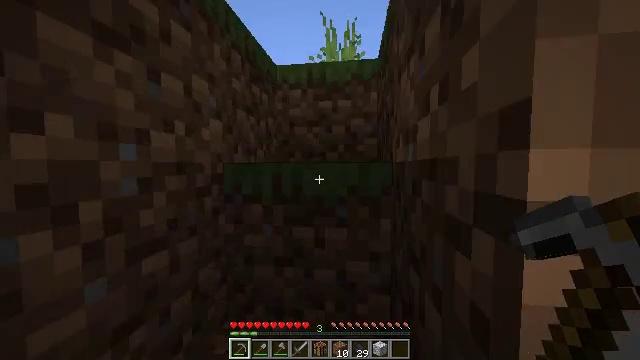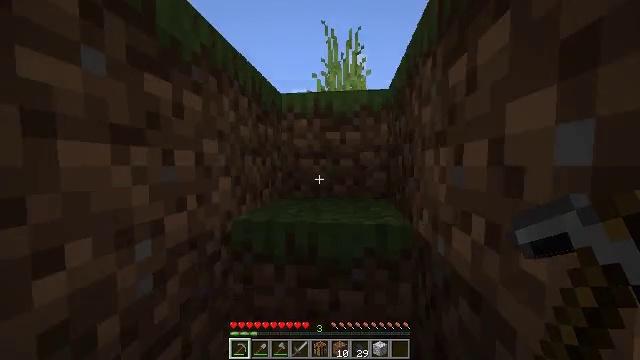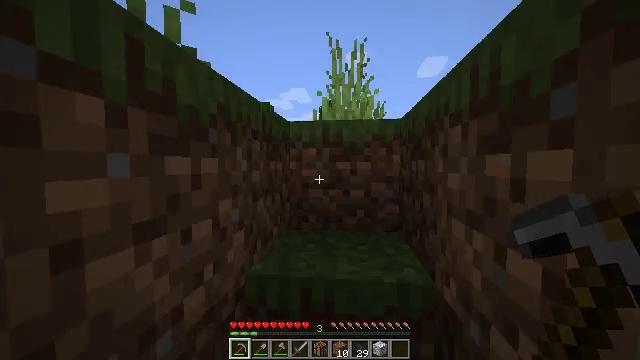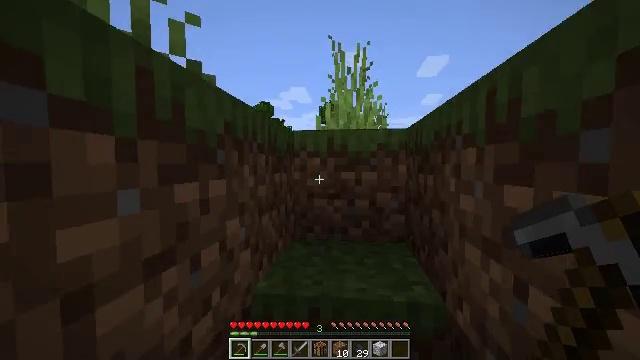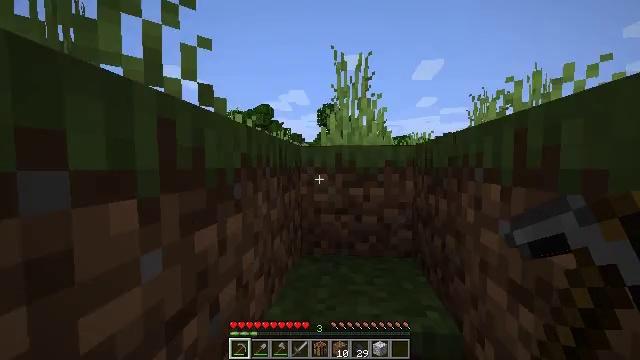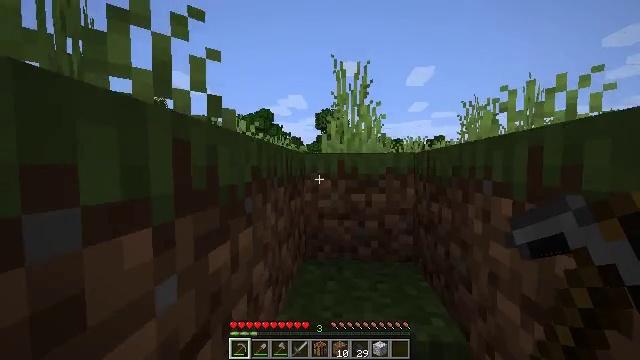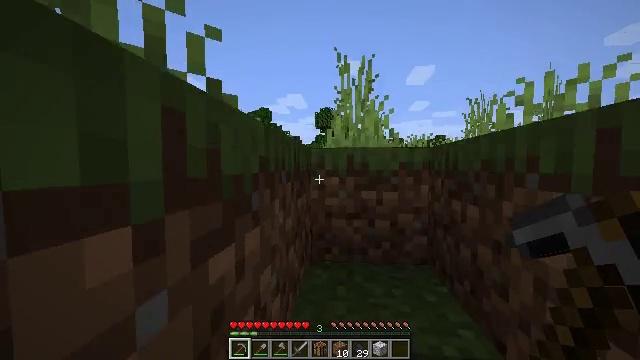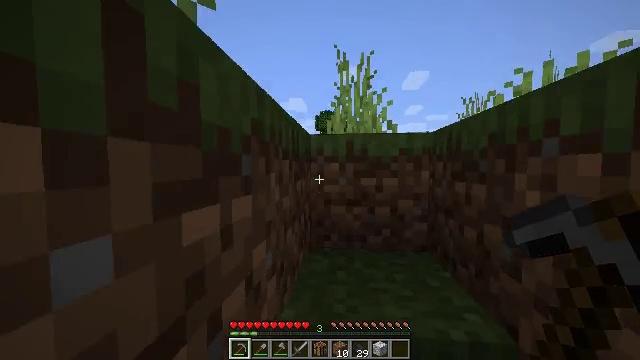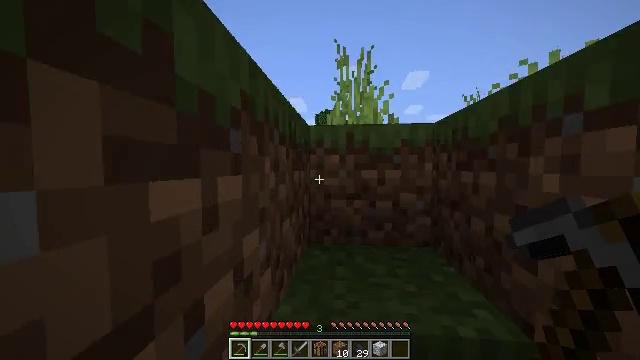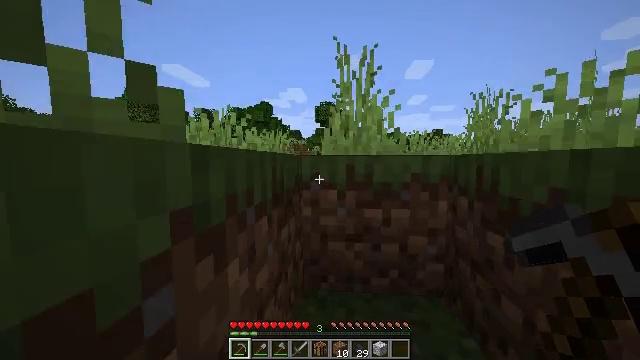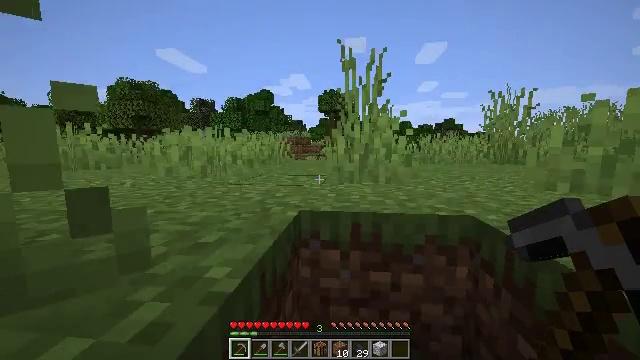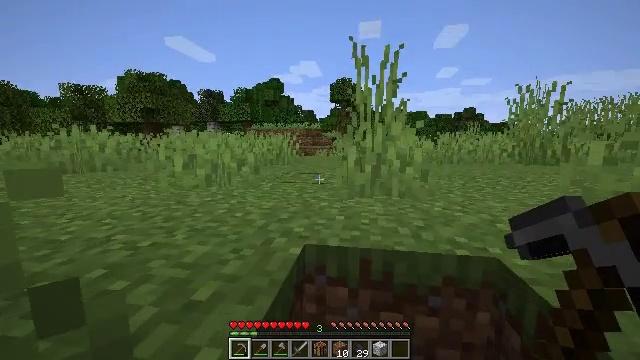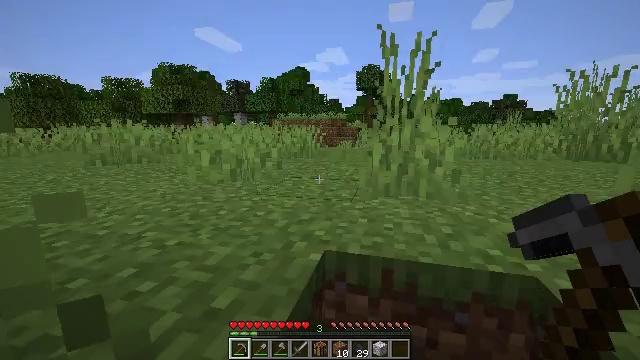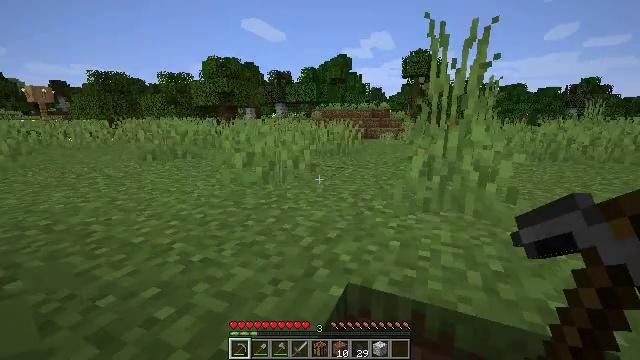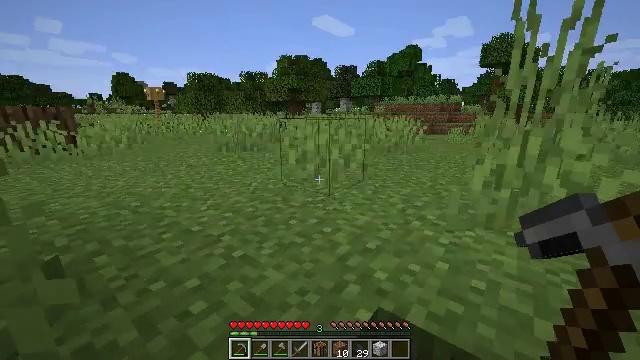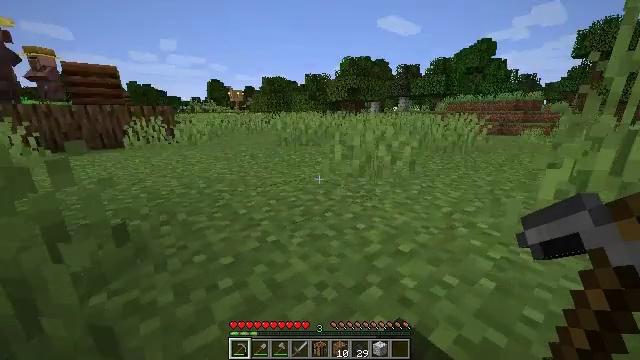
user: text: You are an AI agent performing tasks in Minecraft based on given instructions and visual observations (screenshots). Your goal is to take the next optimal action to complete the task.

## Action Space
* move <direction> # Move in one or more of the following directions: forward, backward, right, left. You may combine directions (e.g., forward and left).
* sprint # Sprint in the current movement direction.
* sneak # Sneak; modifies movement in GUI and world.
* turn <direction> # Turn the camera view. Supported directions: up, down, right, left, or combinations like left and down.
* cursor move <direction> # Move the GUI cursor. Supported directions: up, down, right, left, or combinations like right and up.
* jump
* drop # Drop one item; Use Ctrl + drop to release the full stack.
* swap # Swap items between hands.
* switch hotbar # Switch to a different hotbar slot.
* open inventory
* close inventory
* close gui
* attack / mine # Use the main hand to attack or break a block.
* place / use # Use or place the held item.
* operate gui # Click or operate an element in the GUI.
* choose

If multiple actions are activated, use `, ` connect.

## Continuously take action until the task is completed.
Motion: motion action
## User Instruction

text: Attack the hay block to get hay.
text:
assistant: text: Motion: move forward, sprint, turn right, jump
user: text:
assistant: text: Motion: move forward, sprint, jump
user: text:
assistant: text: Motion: move forward, sprint, jump
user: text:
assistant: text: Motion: move forward, sprint, jump
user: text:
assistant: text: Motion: move forward, sprint
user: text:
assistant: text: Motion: move forward, sprint
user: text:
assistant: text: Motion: move forward, sprint
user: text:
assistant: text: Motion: move forward, sprint, jump
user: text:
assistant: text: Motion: move forward, sprint, turn down, jump
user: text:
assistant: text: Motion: move forward, sprint, turn down, jump
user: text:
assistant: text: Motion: move forward and move right, sprint, turn left and down, jump
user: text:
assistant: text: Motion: move forward and move right, sprint, turn left and down, jump
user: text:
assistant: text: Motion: move forward and move right, sprint, turn left and down
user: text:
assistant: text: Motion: move forward and move right, sprint, turn left and down
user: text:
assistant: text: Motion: move forward and move right, sprint, turn left and down
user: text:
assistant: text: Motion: move forward and move right, sprint, turn left
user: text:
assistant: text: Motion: move forward and move right, sprint, turn left and up, jump
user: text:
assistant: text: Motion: move forward and move right, sprint, turn left and up, jump
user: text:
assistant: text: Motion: move forward and move right, sprint, turn left, jump
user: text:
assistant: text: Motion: move forward and move right, sprint, turn left, jump
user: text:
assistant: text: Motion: move forward and move right, sprint, turn up
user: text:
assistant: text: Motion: move forward and move right, sprint
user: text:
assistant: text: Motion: move forward and move right, sprint
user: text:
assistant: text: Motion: move forward and move right, sprint
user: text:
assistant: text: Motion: move forward and move right, sprint
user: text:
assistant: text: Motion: move forward and move right, sprint
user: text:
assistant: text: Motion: move forward, sprint
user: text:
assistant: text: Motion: move forward, sprint, turn left
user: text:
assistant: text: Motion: move forward, sprint
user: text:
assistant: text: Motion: move forward, sprint